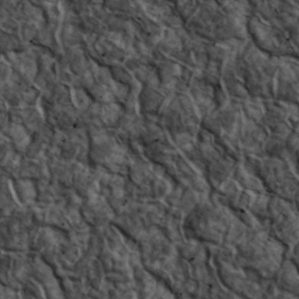
Label: non_frost